Question: I'm running a JavaScript function which I know is being ran and is working, but it seems like the Ajax part isn't working.
'''
socket.on('chat-message', function(msg){
$('#messages').append($('<li>').text(msg));
$.post("test.php", {message: msg});
});
'''
'''
<?php
$message = $_POST['message'];
mkdir($message);
?>
'''
Does anyone know what I'm doing wrong?
I seem to be getting a 404 error on the PHP file which doesn't make sense since the file is in the same directory as the 'index.html' file
> D:\xampp\htdocs\Collabs\Examples\Chat

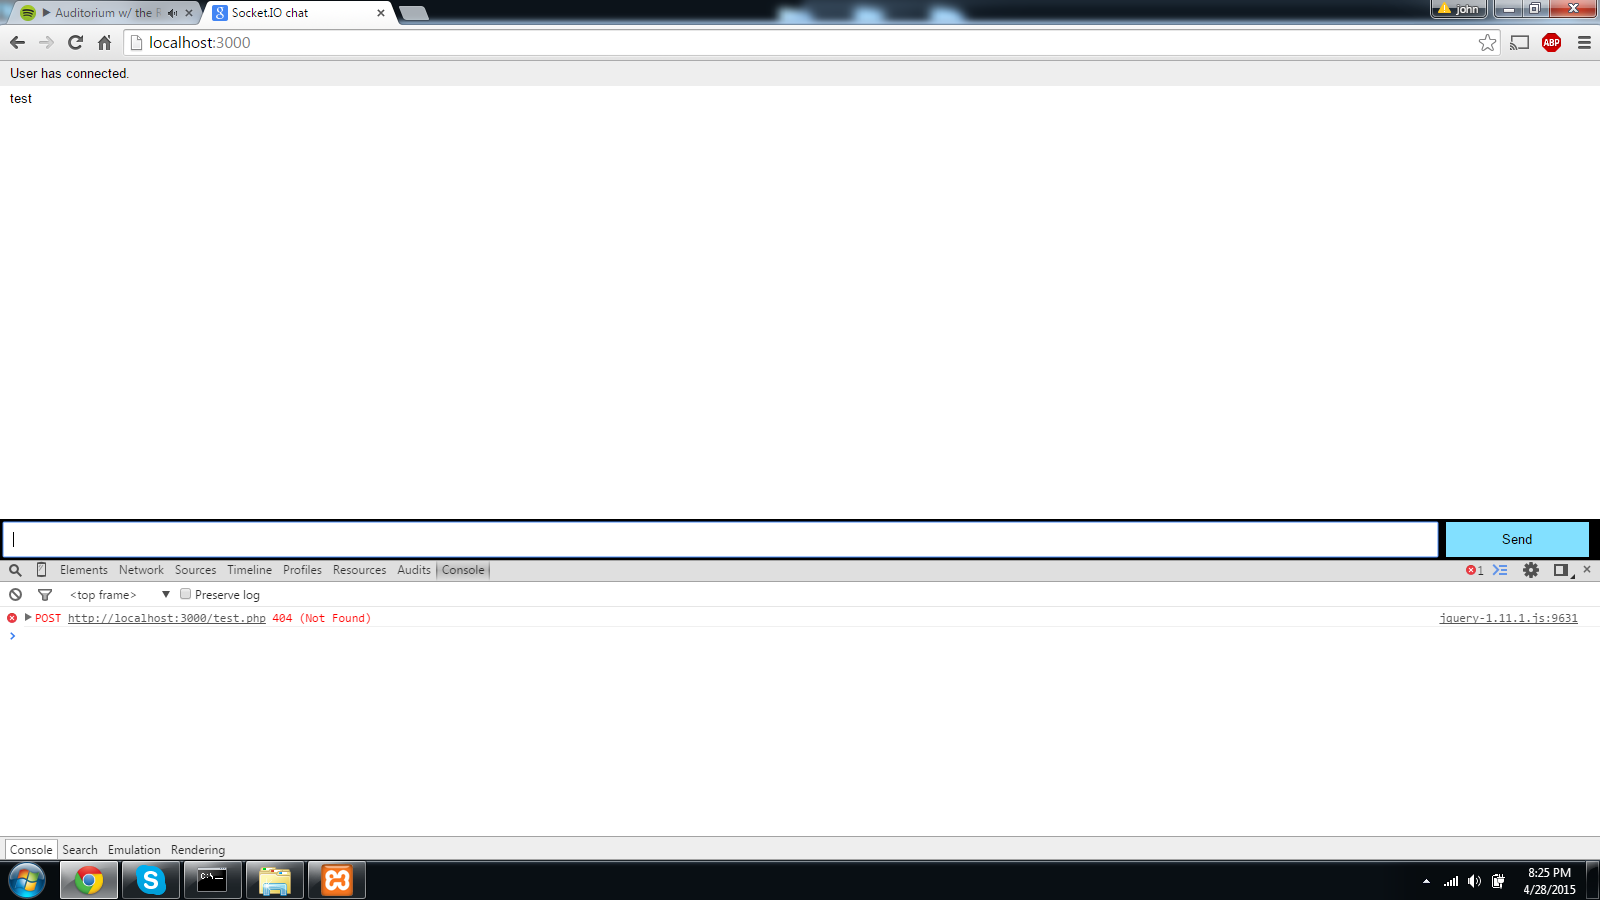
Answer: Your PHP and nodejs code are 2 separate web servers, running on different ports. Your PHP script is likely to be running on apache on port 80 and the node.js on port 3000.
Change the ajax post request to port 80:
'''
$.post("http://localhost/test.php", {message: msg});
'''